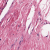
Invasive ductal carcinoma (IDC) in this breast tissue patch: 0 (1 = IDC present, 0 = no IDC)